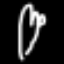
Label: fork